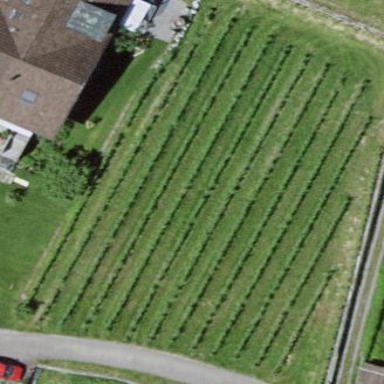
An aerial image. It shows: Vineyard growing grapes.